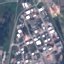
Land use / land cover class: Industrial